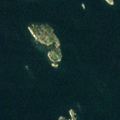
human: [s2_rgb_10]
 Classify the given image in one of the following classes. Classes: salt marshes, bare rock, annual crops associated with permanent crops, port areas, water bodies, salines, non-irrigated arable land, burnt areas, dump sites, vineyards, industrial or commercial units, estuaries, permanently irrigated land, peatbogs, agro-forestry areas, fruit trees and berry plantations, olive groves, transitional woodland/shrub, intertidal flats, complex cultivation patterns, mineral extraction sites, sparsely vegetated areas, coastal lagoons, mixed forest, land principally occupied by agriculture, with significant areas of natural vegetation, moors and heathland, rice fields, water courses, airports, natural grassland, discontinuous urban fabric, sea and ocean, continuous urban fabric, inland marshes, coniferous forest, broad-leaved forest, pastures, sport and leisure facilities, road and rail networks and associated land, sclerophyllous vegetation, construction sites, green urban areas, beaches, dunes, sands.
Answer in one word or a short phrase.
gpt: sea and ocean